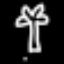
Label: palm tree